Question: Why is the ?
I configure with .
The is quite simple:
- - - - - - -
It could be a basic mapping mistake, as it's my first take on NHibernate. I want , and thought that by setting Inverse on the Store.Staff property, then Store table would be responsible for saving, and hence the aggregate root. Is that a misconception? Actually if I use Inverse or not I still get the same result. So maybe
that's not the problem, but I would like to understand that too.
'''
class EmployeeRepository
public static void Delete(Employee employee)
{
using (ISession session = FNH_Manager.OpenSession())
{
using (ITransaction transaction = session.BeginTransaction())
{
if (employee.Id != 0)
{
var emp = session.Get(typeof(Employee), employee.Id);
if (emp != null)
{
session.Delete(emp);
transaction.Commit();
}
}
}
}
}
'''
'''
public class StoreMap : ClassMap<Store>
{
public StoreMap()
{
Id(x => x.Id);
Map(x => x.Name);
HasMany(x => x.Staff) // 1:m
.Inverse() // tried both with and without, what is correct?
.Cascade.All();
HasManyToMany(x => x.Products) // m:m
.Cascade.All()
.Table("StoreProduct");
}
}
public class EmployeeMap : ClassMap<Employee>
{
public EmployeeMap()
{
Id(x => x.Id); // By default an int Id is generated as identity
Map(x => x.FirstName);
Map(x => x.LastName);
References(x => x.Store); // m:1
}
}
public class ProductMap : ClassMap<Product>
{
public ProductMap()
{
Id(x => x.Id).GeneratedBy.Identity();
Map(x => x.Name).Length(20);
Map(x => x.Price).CustomSqlType("decimal").Precision(9).Scale(2);
HasManyToMany(x => x.StoresStockedIn)
.Cascade.All()
.Inverse()
.Table("StoreProduct");
}
}
'''
'''
public class Store
{
public int Id { get; private set; }
public string Name { get; set; }
public IList<Product> Products { get; set; }
public IList<Employee> Staff { get; set; }
public Store()
{
Products = new List<Product>();
Staff = new List<Employee>();
}
// AddProduct & AddEmployee is required. "NH needs you to set both sides before
// it will save correctly" ??
public void AddProduct(Product product)
{
product.StoresStockedIn.Add(this);
Products.Add(product);
}
public void AddEmployee(Employee employee)
{
employee.Store = this;
Staff.Add(employee);
}
}
public class Employee
{
public int Id { get; private set; }
public string FirstName { get; set; }
public string LastName { get; set; }
public Store Store { get; set; }
}
'''
Program startup
Load: Stores stores = StoreRepository.GetAll()
Add parent: Add store to empty collection stores
Save: StoreRepository.SaveOrUpdate(stores)
Load: stores = StoreRepository.GetAll()
Add child: to empty child collection, for selected store
Save: StoreRepository.SaveOrUpdate(stores)
Load: stores = StoreRepository.GetAll()
Delete child: (Delete Employee for selected store) EmployeeRepository.Delete(employee)
Load: stores = StoreRepository.GetAll()
(no result, database is empty)
---
Program startup
Load: Stores stores = StoreRepository.GetAll()
Add parent: Add store to empty collection stores
Save: StoreRepository.SaveOrUpdate(stores)
Load: stores = StoreRepository.GetAll()
Add child: to empty child collection, for selected store
Save: StoreRepository.SaveOrUpdate(stores)
Load: stores = StoreRepository.GetAll()
Delete child: (Delete Employee for selected store) EmployeeRepository.Delete(employee)
Load: stores = StoreRepository.GetAll()
(Still; no result, database is empty)
Store collection and child collection of selected store is bound to BindingSource/DataGridView/BindingNavigator like this:

---
'''
private static ISessionFactory CreateSessionFactory()
{
if (sessionFactory == null)
{
return Fluently.Configure()
.Database(MsSqlConfiguration.MsSql2008
.ConnectionString(Properties.Settings.Default.FnhDbString)
.Cache(c => c
.UseQueryCache()).ShowSql())
.Mappings(m => m.FluentMappings.AddFromAssemblyOf<EmployeeMap>()
.Conventions.Add(FluentNHibernate.Conventions.Helpers.DefaultLazy.Never())
.Conventions.Add(FluentNHibernate.Conventions.Helpers.DefaultCascade.All())
.ExportTo("D:/VB/"))
.ExposeConfiguration(c => cfg = c)
.BuildSessionFactory();
}
return sessionFactory;
}
'''
---
I have now tried all different mappings below (1-6). Without cascade-convention, I get exception on all alternatives. Am I ? I thought it should not be required.
---
Findings to above exceptions:
1) Store is aggregate root ( No Inverse set). Since no cascade: I need to handle added children manually on saving aggregate. (OK)
2) Employee is aggregate root (Inverse set). Still, since no cascade: I need to handle added Employee manually, simply because the stores collection contain both persistent and transient entities. So the clue of 1 and 2 is simply that cascade = none. Inverse is irrelevant. (OK)
3) Store is aggregate root (No inverse set). Cascade=all, and it works in both directions, not only from the aggregate root? So we can not delete the child without first removing it's reference to the parent. (Maybe OK).
4) Same reason as 3. Inverse makes no difference on the cascade. (Maybe OK)
5) Same reason as 3.
6) Same as 1.
If this is the conclusion. Then it means we are forced to remove the reference between bidirectional entities before delete of child. No matter the setting of Inverse.
So: ?
---
(breathe..) Even setting the It still gives :
deleted object would be re-saved by cascade (remove deleted object from associations)[FNHib_Test.Entities.Employee#1]
This was with mapping;
'''
public static void Delete(Employee employee)
{
using (ISession session = FNH_Manager.OpenSession())
{
using (ITransaction transaction = session.BeginTransaction())
{
employee.Store = null;
if (employee.Id != 0)
{
// var emp = session.Get(typeof(Employee), employee.Id);
Employee emp = session.Get<Employee>( employee.Id);
if (emp != null)
{
emp.Store = null;
session.Delete(emp);
transaction.Commit();
}
}
}
}
}
'''
I wonder if there can be a problem related to the entity-Id's not being set when I save transient instances. This is why I Load after each Save. But I don't know why they are not set. As I described here: <URL>
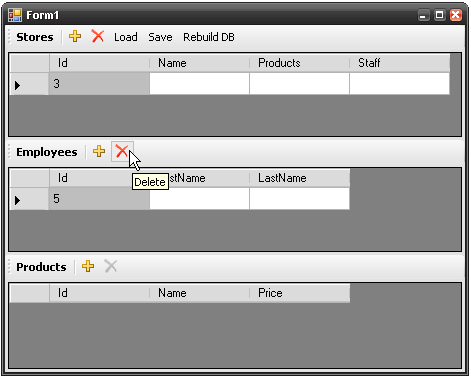
Answer: Ok.. Finally.. I found at least a working solution. Not sure if this is how it's supposed to be solved though:
What is required is to delete the instance from the parent list. The child can still have reference to the parent, but not other way around. So, as shown below:
It seems a bit awkward. That's just a normal parent child-relation where we try to delete the child. But maybe someone else can elaborate with proper knowledge...
Btw, this is with the mapping:
'''
public static void Delete(Employee employee)
{
using (ISession session = FNH_Manager.OpenSession())
{
using (ITransaction transaction = session.BeginTransaction())
{
if (employee.Id != 0)
{
Employee emp = session.Get<Employee>(employee.Id);
if (emp != null)
{
emp.Store.Staff.Remove(emp);
session.Delete(emp);
transaction.Commit();
}
}
}
}
}
'''